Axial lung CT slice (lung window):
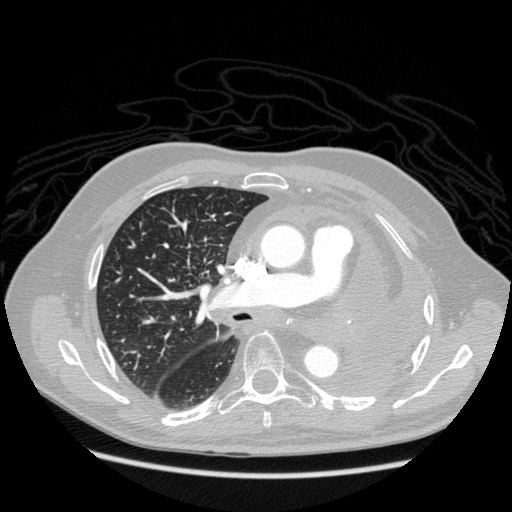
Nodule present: no